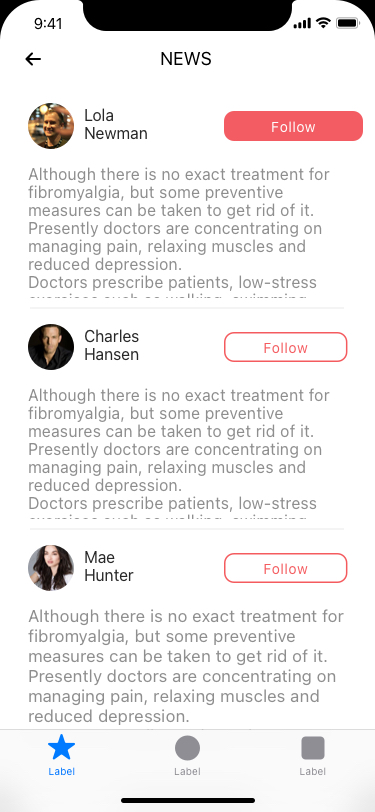
Text in this UI design:
Lola
Newman
Although there is no exact treatment for fibromyalgia, but some preventive measures can be taken to get rid of it. Presently doctors are concentrating on managing pain, relaxing muscles and reduced depression.
Doctors prescribe patients, low-stress exercises such as walking, swimming, water aerobics, and biking rather than muscle-straining exercises such as weight training. Some other measures are heat applied to sore muscles, stretching exercises (Pilates is one form.) and massage.

As there is no specific medicine for fibromyalgia, doctors try to reduce the pain and increase the sleep. In order to achieve that following types of medicines are prescribed:

Analgesics: Acetaminophen (Tylenol, others) may reduce the pain and stiffness caused by fibromyalgia. However, its effectiveness varies with individuals. Tramadol (Ultram) is a pain reliever medicine that may be taken with or without acetaminophen. Doctors often recommend nonsteroidal anti-inflammatory drugs (NSAIDs)
Charles
Hansen
Although there is no exact treatment for fibromyalgia, but some preventive measures can be taken to get rid of it. Presently doctors are concentrating on managing pain, relaxing muscles and reduced depression.
Doctors prescribe patients, low-stress exercises such as walking, swimming, water aerobics, and biking rather than muscle-straining exercises such as weight training. Some other measures are heat applied to sore muscles, stretching exercises (Pilates is one form.) and massage.

As there is no specific medicine for fibromyalgia, doctors try to reduce the pain and increase the sleep. In order to achieve that following types of medicines are prescribed:

Analgesics: Acetaminophen (Tylenol, others) may reduce the pain and stiffness caused by fibromyalgia. However, its effectiveness varies with individuals. Tramadol (Ultram) is a pain reliever medicine that may be taken with or without acetaminophen. Doctors often recommend nonsteroidal anti-inflammatory drugs (NSAIDs)
Follow
Mae
Hunter
Although there is no exact treatment for fibromyalgia, but some preventive measures can be taken to get rid of it. Presently doctors are concentrating on managing pain, relaxing muscles and reduced depression.
Doctors prescribe patients, low-stress exercises such as walking, swimming, water aerobics, and biking rather than muscle-straining exercises such as weight training. Some other measures are heat applied to sore muscles, stretching exercises (Pilates is one form.) and massage.

As there is no specific medicine for fibromyalgia, doctors try to reduce the pain and increase the sleep. In order to achieve that following types of medicines are prescribed:

Analgesics: Acetaminophen (Tylenol, others) may reduce the pain and stiffness caused by fibromyalgia. However, its effectiveness varies with individuals. Tramadol (Ultram) is a pain reliever medicine that may be taken with or without acetaminophen. Doctors often recommend nonsteroidal anti-inflammatory drugs (NSAIDs)
Follow
NEWS